Interaction volume radius: 10 \u00c5
Interaction volume height: 20 \u00c5
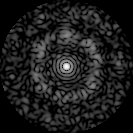
Disorder parameter: 0.7682